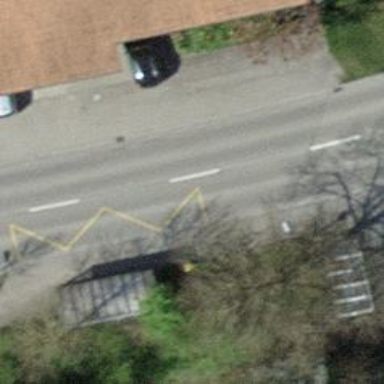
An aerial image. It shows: Public transport stop position.